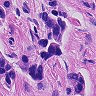
Metastatic tissue present: yes